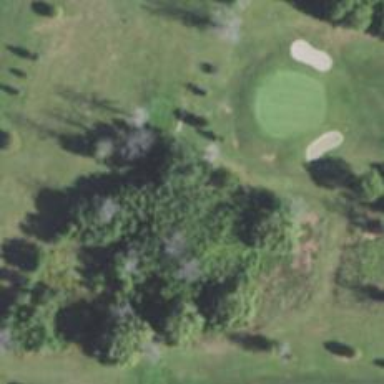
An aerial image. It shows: Golf tee.